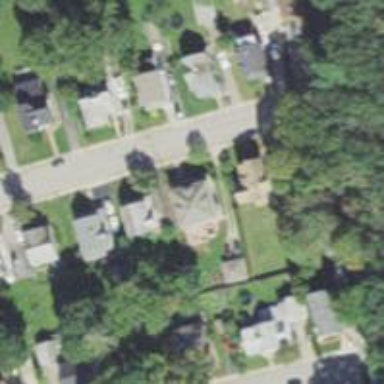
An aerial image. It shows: Residential driveway designated as service road.